Question: I am plotting the points in a Matlab plot. I would like to connect the dots as I plot the points. I am not sure how to do it. Here is the code snippet used :
'''
for index=2:length(x1(1:100))
hold on;
plot(x1(index), x2(index), 'r*', 'markers',3);
end
'''

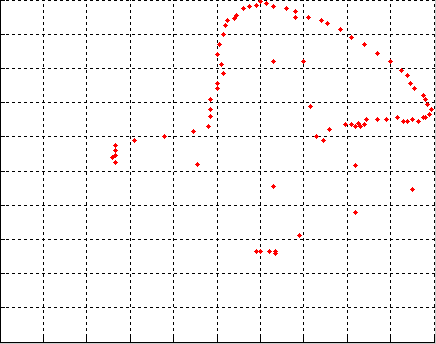
Answer: Have you considered plotting the last point and the line to the previous one:
'''
for index=2:length(x1(1:100))
hold on;
plot(x1(index + (-1:0) ), x2(index + (-1:0) ), '-*r', 'markers',3);
end
'''